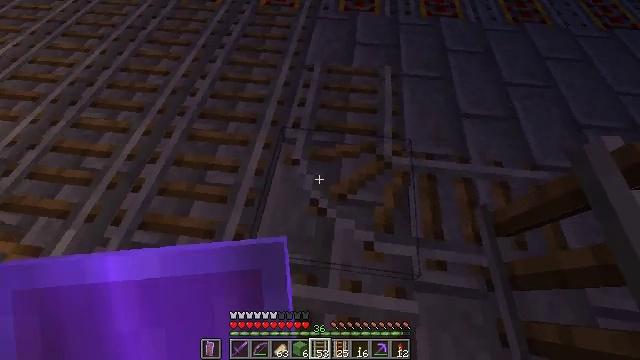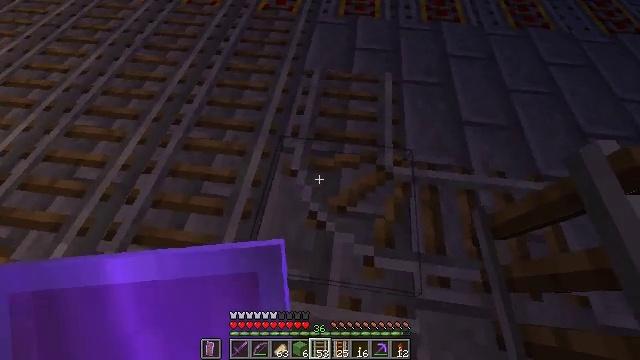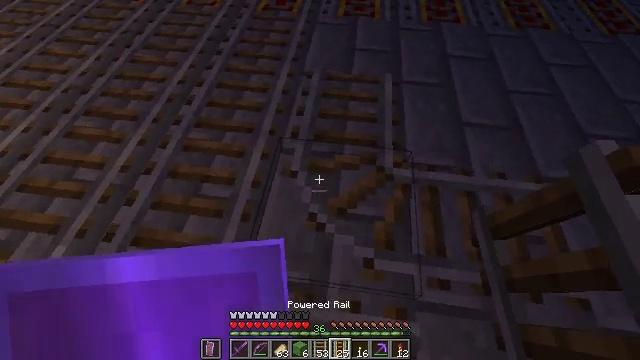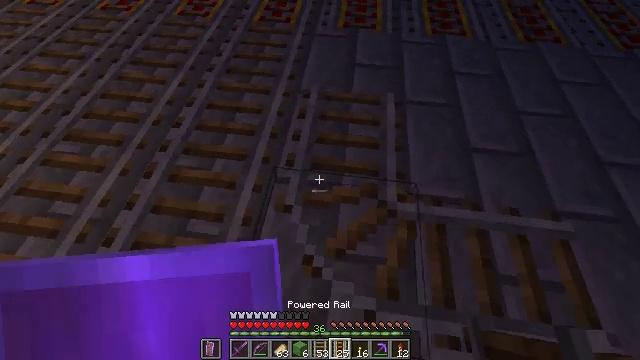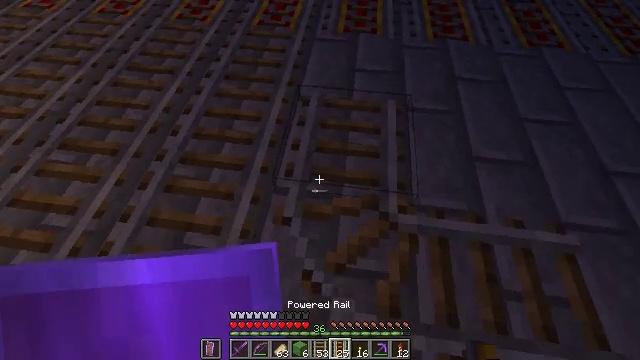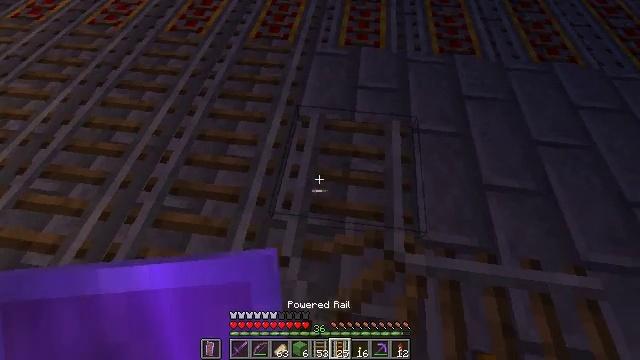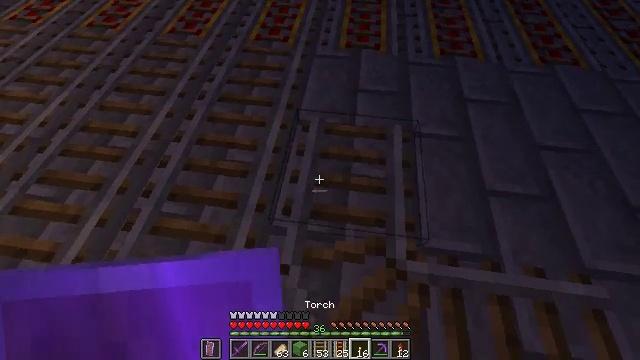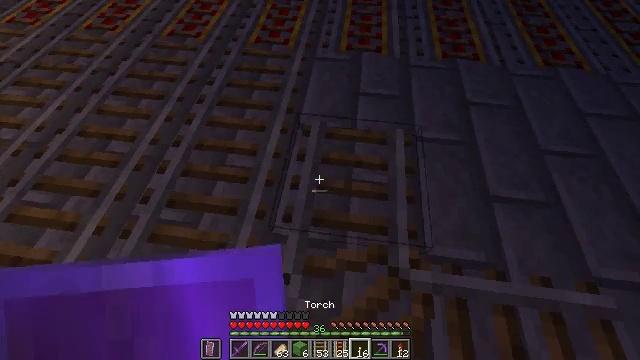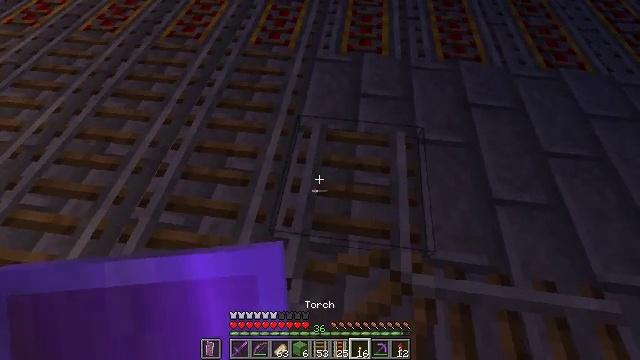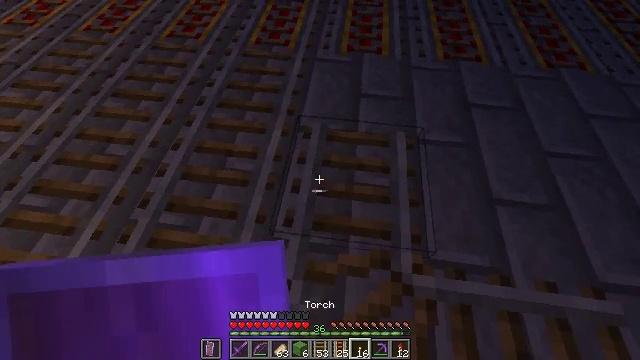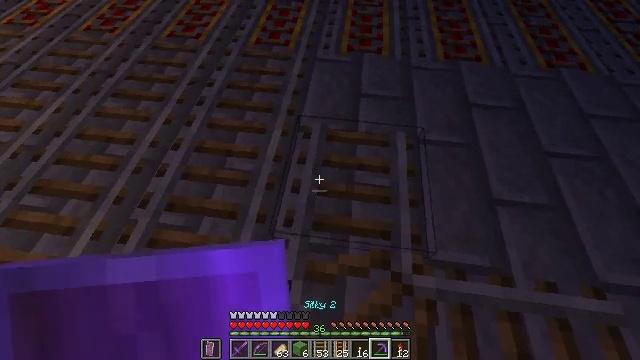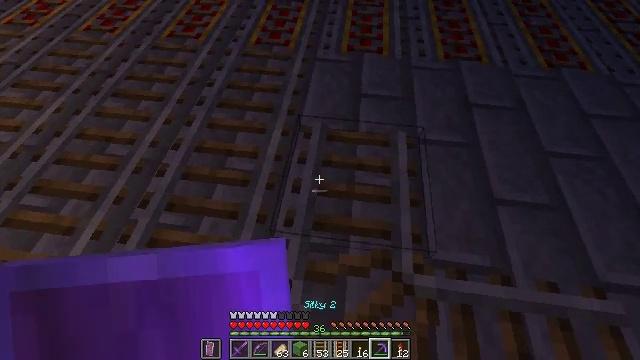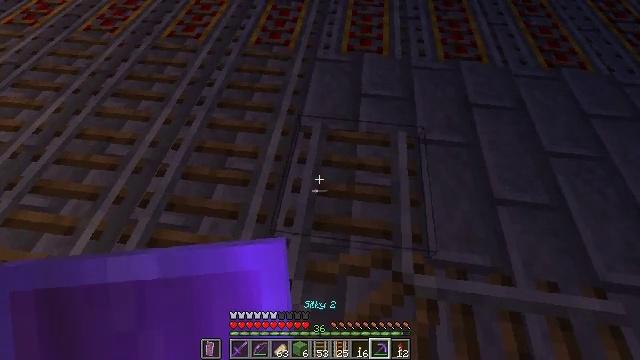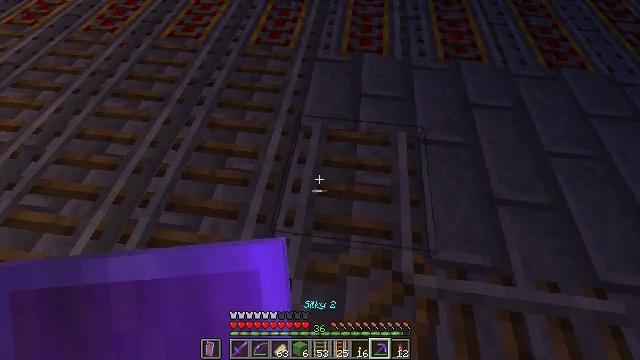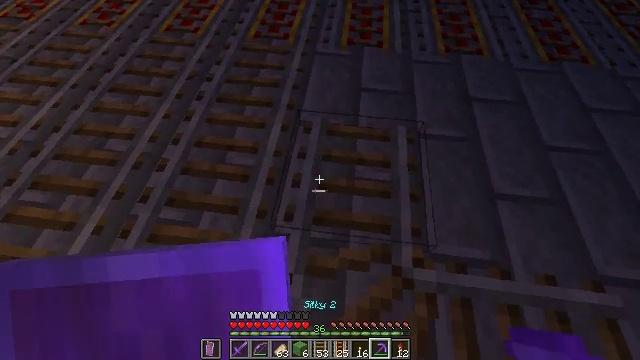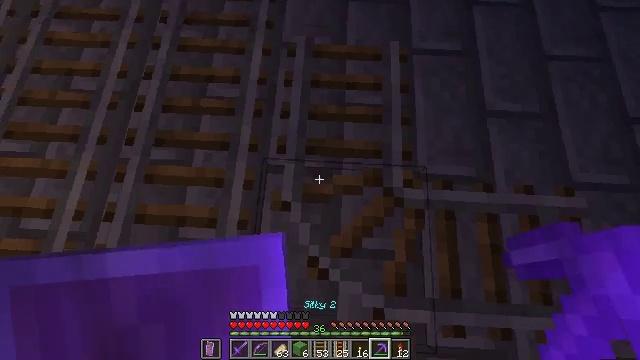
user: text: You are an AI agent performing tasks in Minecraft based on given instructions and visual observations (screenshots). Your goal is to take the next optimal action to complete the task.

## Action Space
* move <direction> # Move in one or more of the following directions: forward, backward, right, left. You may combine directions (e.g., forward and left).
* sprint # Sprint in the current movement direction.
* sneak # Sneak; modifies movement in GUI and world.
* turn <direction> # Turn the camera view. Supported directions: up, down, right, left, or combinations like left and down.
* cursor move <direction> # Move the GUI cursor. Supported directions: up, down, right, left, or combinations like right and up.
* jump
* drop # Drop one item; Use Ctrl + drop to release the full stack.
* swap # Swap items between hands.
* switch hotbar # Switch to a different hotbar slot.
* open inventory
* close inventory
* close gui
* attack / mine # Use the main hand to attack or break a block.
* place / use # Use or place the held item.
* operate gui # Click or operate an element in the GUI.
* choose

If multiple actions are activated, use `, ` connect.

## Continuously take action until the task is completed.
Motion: motion action
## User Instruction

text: Collect rails for building a railway.
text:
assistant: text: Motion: move forward
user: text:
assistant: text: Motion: move forward
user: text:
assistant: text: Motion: move forward
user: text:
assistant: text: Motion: move forward
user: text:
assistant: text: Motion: no_op
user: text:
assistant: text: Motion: no_op
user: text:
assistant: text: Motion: no_op
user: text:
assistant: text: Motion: no_op
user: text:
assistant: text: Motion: no_op
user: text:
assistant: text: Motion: no_op
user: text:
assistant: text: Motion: no_op
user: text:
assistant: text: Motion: no_op
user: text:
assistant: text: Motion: no_op
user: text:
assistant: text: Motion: turn down
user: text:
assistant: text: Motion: turn right and down
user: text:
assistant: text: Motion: turn right and down
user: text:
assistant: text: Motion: no_op
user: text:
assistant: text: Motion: no_op
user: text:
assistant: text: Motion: no_op
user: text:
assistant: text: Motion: no_op
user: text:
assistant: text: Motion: no_op
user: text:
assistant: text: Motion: no_op
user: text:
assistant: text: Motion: turn down
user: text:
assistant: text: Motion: turn down
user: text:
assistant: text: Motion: no_op
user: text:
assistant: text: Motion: attack / mine
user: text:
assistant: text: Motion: attack / mine
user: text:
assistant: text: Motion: no_op
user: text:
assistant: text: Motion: no_op
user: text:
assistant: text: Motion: no_op